Question: I am working on this walking/running app which calculates distance in meters and records lat-long for further use. Now when I calculate distance I get incorrect distance every time. I have compared it with other running apps and they generally show different distance than my distance.
Here is the code that I am using:
'''
#define kDesiredAccuracy 5.0f
self.locationManager = [[CLLocationManager alloc] init];
self.locationManager.desiredAccuracy = kCLLocationAccuracyBestForNavigation;
self.locationManager.distanceFilter = kDesiredAccuracy;
_routes = [[NSMutableArray alloc] init];
lastKnownLocation = nil;
-(void)locationManager:(CLLocationManager *)manager didUpdateToLocation:(CLLocation *)newLocation fromLocation:(CLLocation *)oldLocation
{
// return if accuracy is less than 0 or is greater than desired accuracy.
if (newLocation.horizontalAccuracy < 0)
{
return;
}
if(newLocation.horizontalAccuracy > kDesiredAccuracy)
{
return;
}
NSTimeInterval locationAge = -[newLocation.timestamp timeIntervalSinceNow];
CLLocationSpeed speed = [newLocation speed];
// return if stale data or user is not moving
if (locationAge > 5.0 || speed <= 0) return;
//return if first location is found
if(lastKnownLocation == nil)
{
lastKnownLocation = newLocation;
return;
}
CLLocationDistance distance = [newLocation distanceFromLocation:(self.pramDistance > 0)?lastKnownLocation:oldLocation];
if(distance > 0)
{
// save distance for future use
NSMutableDictionary *dict=[[NSMutableDictionary alloc] init];
[dict setObject:[NSString stringWithFormat:@"%g", newLocation.coordinate.latitude] forKey:@"latitude"];
[dict setObject:[NSString stringWithFormat:@"%g", newLocation.coordinate.longitude] forKey:@"longtitude"];
[dict setObject:[NSString stringWithFormat:@"%f",distance] forKey:@"distance"];
[_routes addObject:dict];
// add distance to total distance.
self.pramDistance += distance;
}
}
'''
Once user finishes walking/running I draw rout of walk/run on map view. For this purpose I simply draw a ploy line over MKMapView using all the recorded locations.
The map view shows zig-zag line for route and distance is always incorrect. Please suggest me where I am doing wrong and what should I amend to make it work proper?
Here is the comparison (left one is other's app and right one is mine):

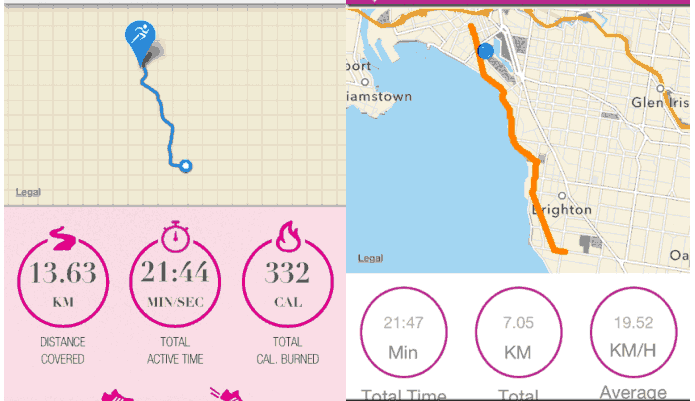
Answer: Though I didn't get much of the help here, I found some help and idea in this question: <URL>
What I did to fix the problem is:
- - -
P.S.: My code is messy and naming conventions are not that generic, that's why I am not posting my code here.